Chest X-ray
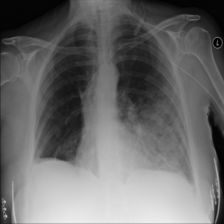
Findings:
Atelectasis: negative
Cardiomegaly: negative
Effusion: negative
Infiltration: positive
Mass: positive
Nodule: negative
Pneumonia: negative
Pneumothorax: negative
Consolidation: negative
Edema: negative
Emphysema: negative
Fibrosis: negative
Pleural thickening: negative
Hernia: negative